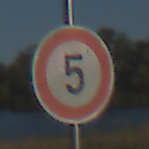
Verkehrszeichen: Geschwindigkeit5
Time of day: MorningAfternoon
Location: Outdoor (Nature)
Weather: Clear
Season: NotSpecified
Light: Natural